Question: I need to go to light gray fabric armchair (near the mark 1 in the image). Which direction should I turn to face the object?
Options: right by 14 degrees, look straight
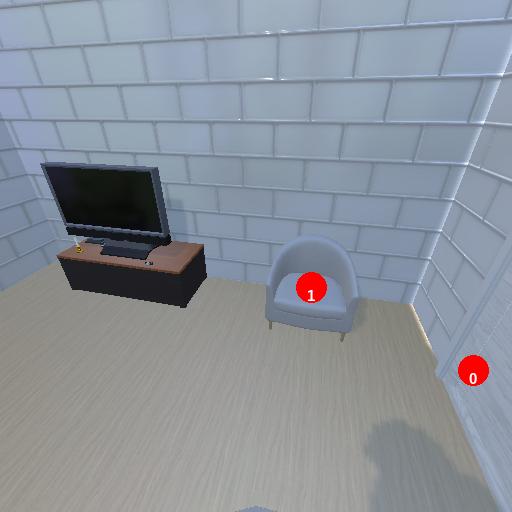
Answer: right by 14 degrees